Question: <URL>
I am trying to position the header inside the div like so:

Not having much luck. What's going on? How do position within the table row header?
''
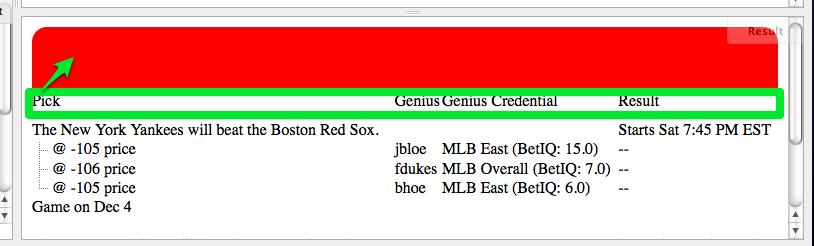
Answer: That div.headerContainer is not valid markup so the browser will try to correct it. Rather style the th 's and add classes for first and last. Here is <URL>
HTH! :)